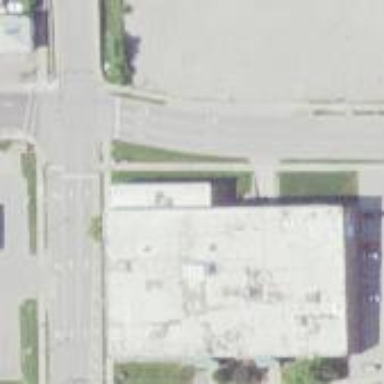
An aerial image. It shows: Community centre building.